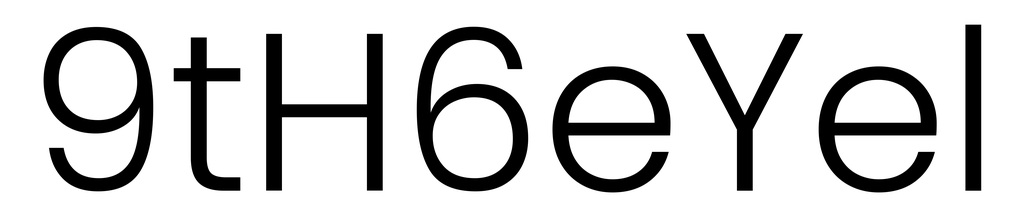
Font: Poppins-Light